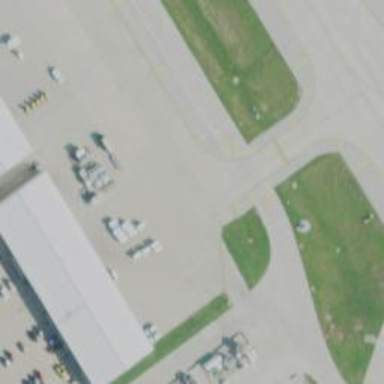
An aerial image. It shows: View of taxiway at the airport.